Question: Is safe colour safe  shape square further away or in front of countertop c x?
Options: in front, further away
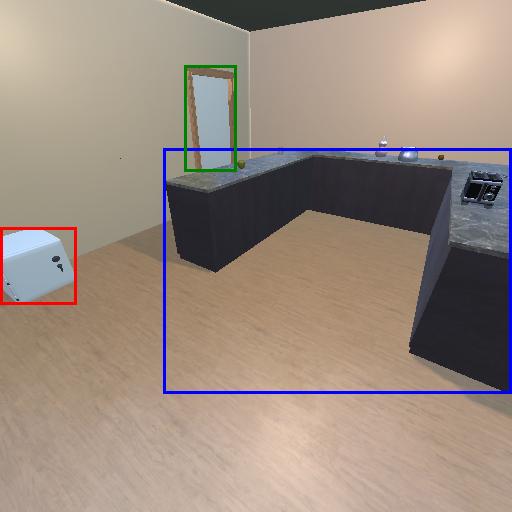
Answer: in front